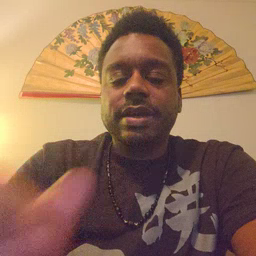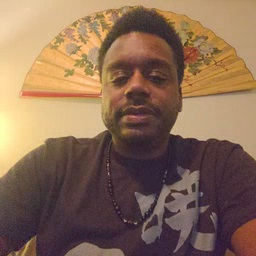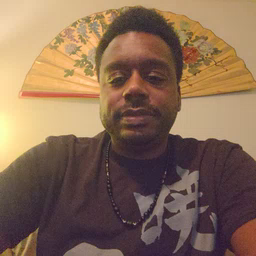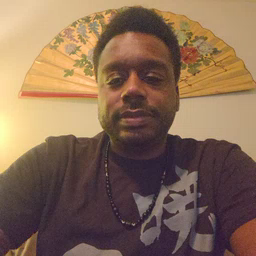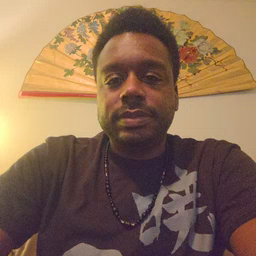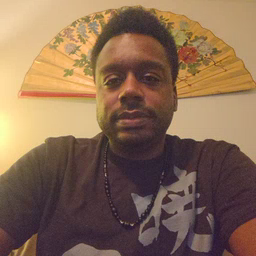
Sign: nuts